Interaction volume radius: 10 \u00c5
Interaction volume height: 25 \u00c5
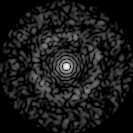
Disorder parameter: 0.846